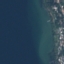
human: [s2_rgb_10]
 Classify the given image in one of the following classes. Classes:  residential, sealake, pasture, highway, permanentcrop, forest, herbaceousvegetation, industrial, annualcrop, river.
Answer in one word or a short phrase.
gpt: SeaLake